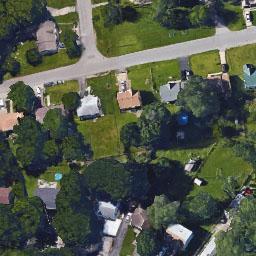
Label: medium_residential